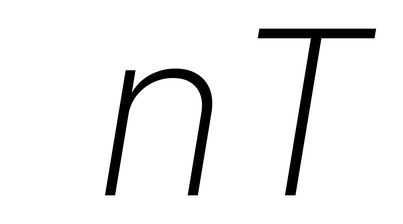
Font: Inter-Italic_ExtraLight_Italic